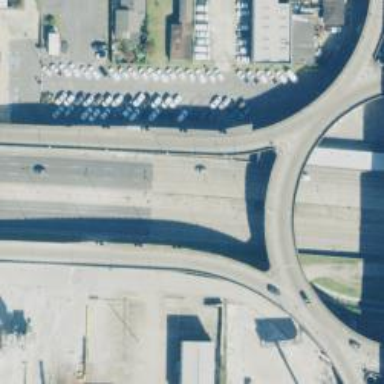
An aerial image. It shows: Bridge along trunk link highway.